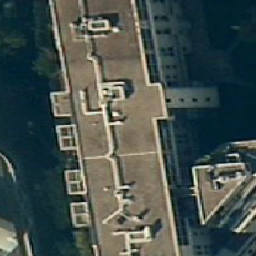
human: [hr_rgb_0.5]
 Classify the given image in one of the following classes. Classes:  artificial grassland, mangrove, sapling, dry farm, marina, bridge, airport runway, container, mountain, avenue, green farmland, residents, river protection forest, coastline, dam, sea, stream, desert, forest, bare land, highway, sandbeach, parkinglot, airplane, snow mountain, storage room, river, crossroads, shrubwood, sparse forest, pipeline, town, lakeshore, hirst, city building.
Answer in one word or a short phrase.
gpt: city building